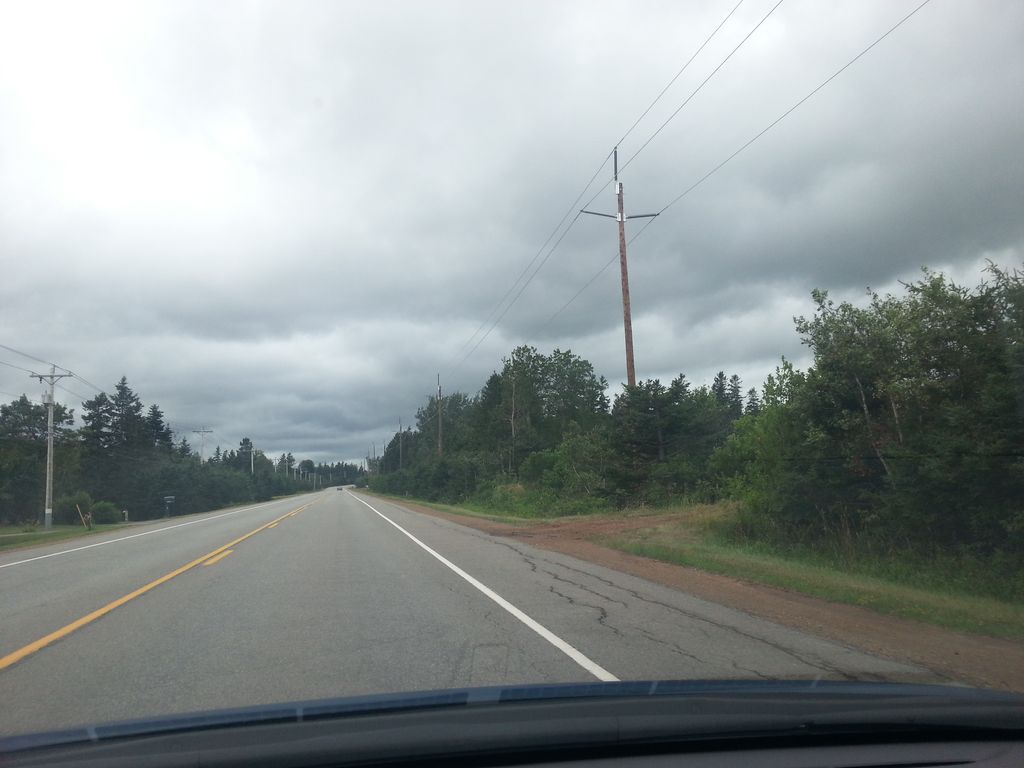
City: charlottetown